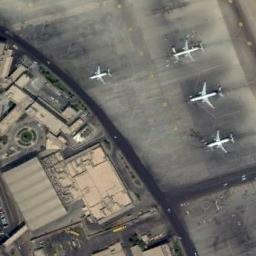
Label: airplane